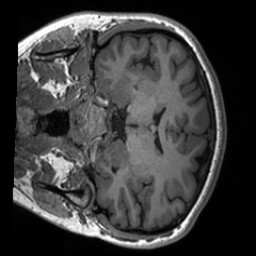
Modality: T1w
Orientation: coronal
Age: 22
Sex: female
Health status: healthy
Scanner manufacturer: siemens
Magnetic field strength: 3 T
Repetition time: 2 s
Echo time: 0.00232 s